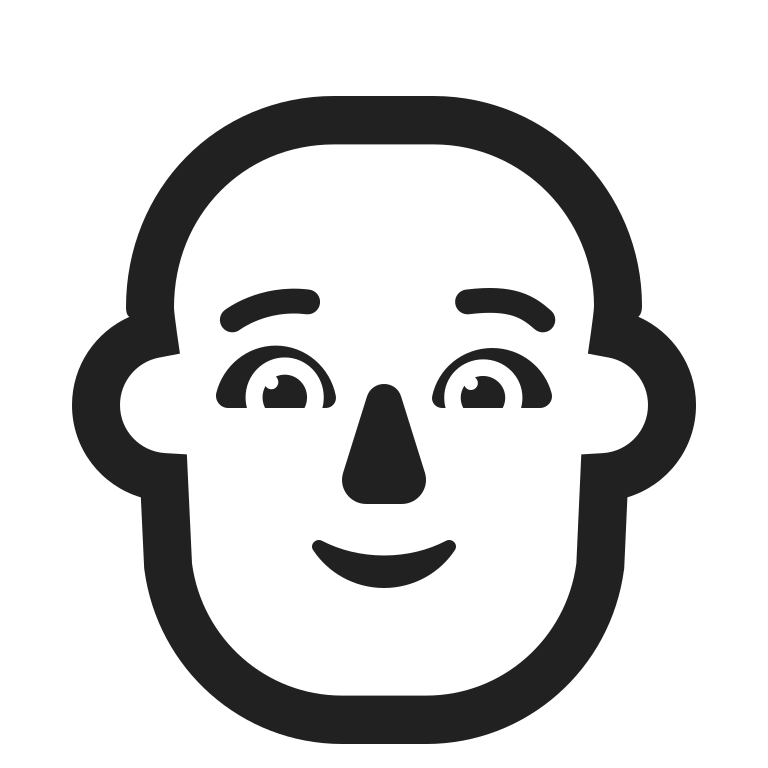
person bald high contrast default